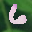
Label: 6